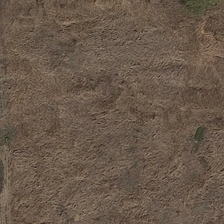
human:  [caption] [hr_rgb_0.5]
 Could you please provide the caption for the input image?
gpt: it is a piece of khaki bareland .

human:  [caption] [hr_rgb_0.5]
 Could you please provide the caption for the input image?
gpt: it is a piece of khaki bareland .

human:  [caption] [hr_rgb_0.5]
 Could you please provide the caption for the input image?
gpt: a large number of car grind marks are on the bareland .

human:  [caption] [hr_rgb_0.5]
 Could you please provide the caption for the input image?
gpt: a lot of broken stone and waste are in the bareland .

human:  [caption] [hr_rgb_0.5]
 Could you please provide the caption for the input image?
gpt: a large number of car grind marks are on the bareland .